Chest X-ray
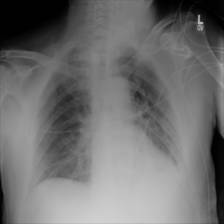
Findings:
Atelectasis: positive
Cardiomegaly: negative
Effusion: negative
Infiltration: positive
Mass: negative
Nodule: negative
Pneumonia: negative
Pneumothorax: negative
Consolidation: negative
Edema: negative
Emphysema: negative
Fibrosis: negative
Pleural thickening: negative
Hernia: negative